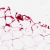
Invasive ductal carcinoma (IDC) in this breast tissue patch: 0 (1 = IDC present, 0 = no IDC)